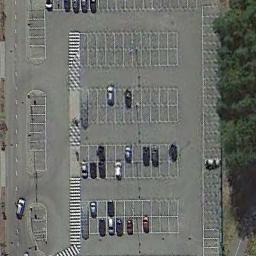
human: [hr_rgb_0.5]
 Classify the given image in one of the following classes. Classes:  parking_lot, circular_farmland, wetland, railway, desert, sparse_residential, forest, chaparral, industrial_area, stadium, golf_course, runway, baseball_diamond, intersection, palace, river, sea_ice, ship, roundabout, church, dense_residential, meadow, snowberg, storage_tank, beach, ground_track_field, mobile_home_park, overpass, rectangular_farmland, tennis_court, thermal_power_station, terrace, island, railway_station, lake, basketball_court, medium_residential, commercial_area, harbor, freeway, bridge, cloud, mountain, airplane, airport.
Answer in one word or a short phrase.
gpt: parking_lot